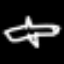
Label: airplane